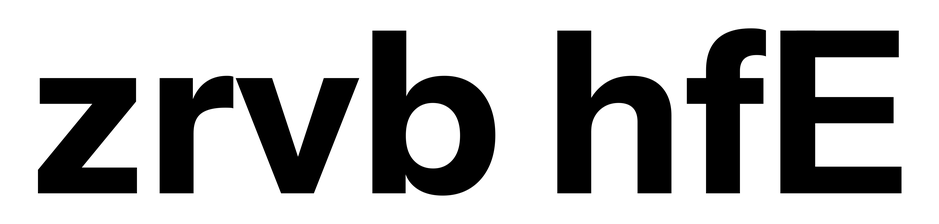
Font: InstrumentSans_Bold